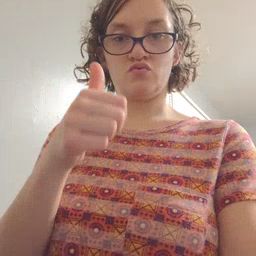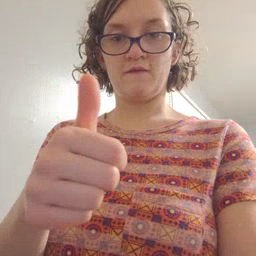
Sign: yourself